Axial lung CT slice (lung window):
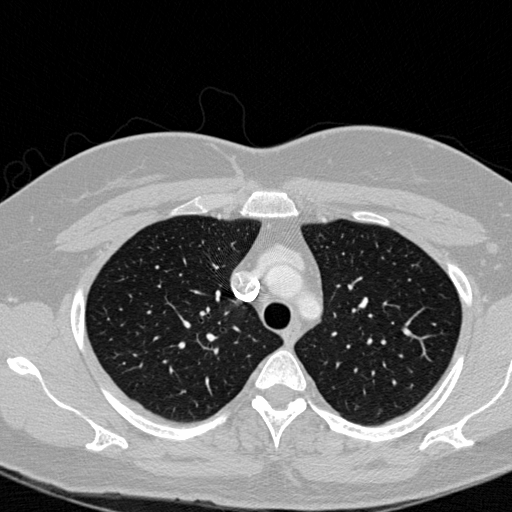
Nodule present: no